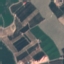
Land use / land cover class: PermanentCrop